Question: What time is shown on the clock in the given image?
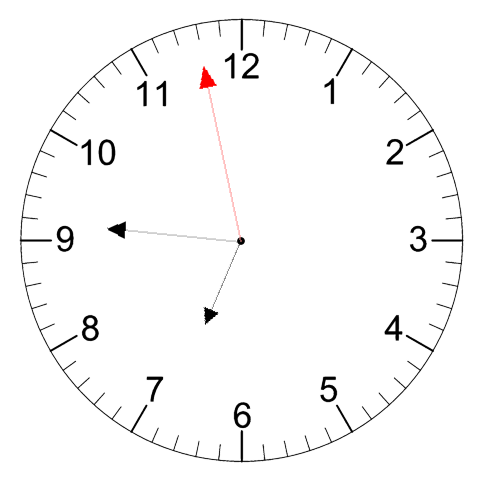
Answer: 06:45:58